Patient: sex M, age 80
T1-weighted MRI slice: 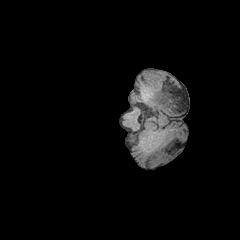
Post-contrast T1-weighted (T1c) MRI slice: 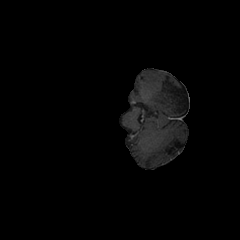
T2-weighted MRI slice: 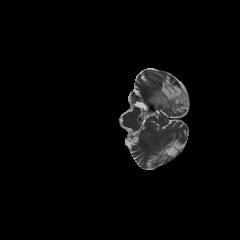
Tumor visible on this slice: no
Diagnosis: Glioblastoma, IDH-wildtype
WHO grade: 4